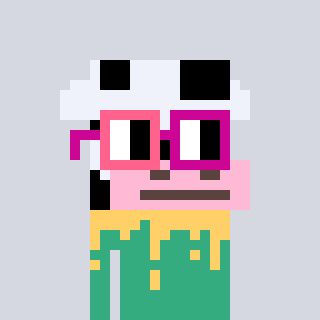
a pixel art character with square pink and red glasses, a cow-shaped head and a teal-colored body on a cool background